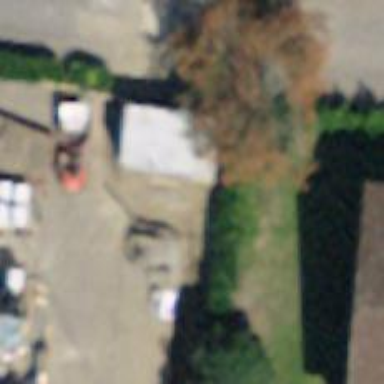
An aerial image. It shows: Charging station.